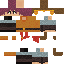
A female human skin with medium skin, wearing brown long hair dressed in a blue hoodie and black pants, featuring a closed mouth.